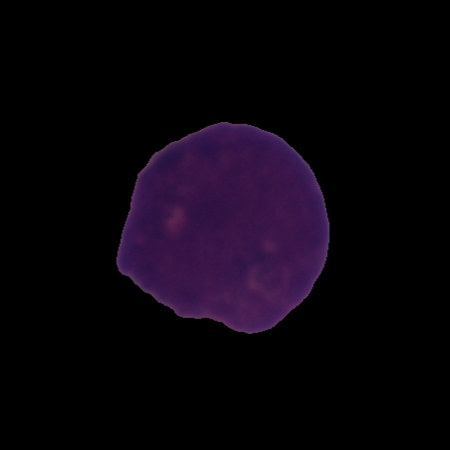
Label: cancer